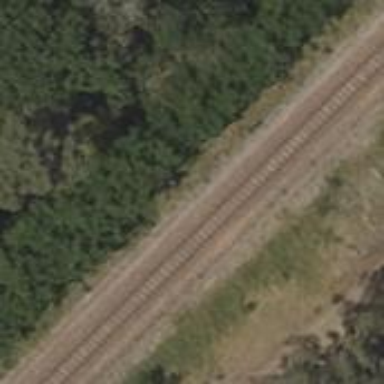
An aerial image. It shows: Railway signal.